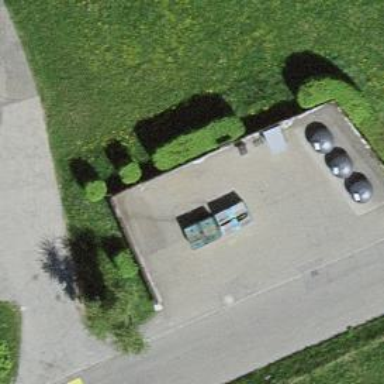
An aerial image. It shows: Recycling facility.